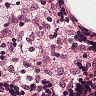
Metastatic tissue present: no